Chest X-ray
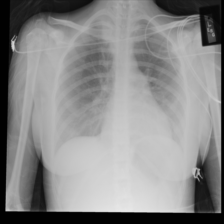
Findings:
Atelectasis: negative
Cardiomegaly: negative
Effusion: negative
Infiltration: positive
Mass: negative
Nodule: negative
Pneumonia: negative
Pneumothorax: negative
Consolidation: positive
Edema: negative
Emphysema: negative
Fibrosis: negative
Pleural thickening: negative
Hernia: negative